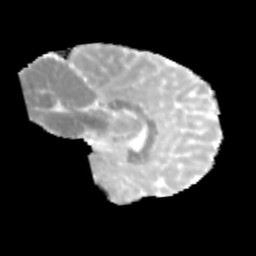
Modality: MD
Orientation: sagittal
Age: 11
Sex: male
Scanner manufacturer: siemens
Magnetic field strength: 3 T
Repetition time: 3.8 s
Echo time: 0.07 s